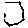
Label: hexagon